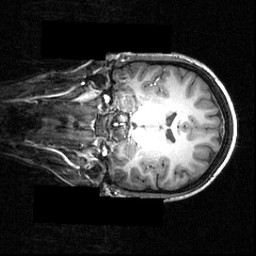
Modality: T1w
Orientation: coronal
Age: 16
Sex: female
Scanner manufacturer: siemens
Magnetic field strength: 3.951 T
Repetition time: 1.5 s
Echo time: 0.00335 s